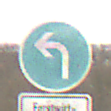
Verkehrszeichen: VorgeschriebeneFahrtrichtungLinks
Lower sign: BesondereFahrzeugeUndTransportgueter7
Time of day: Midday
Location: Outdoor (Nature)
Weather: Overcast
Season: NotSpecified
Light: Natural